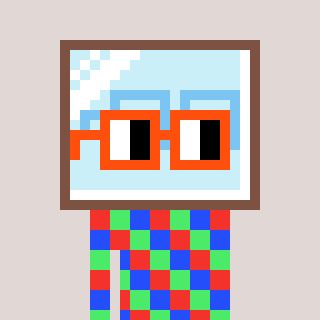
a pixel art character with square orange glasses, a mirror-shaped head and a redpinkish-colored body on a warm background